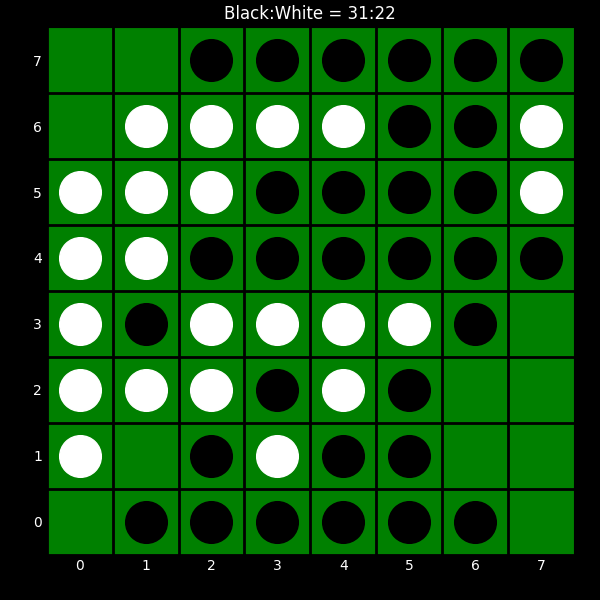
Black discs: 31
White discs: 22